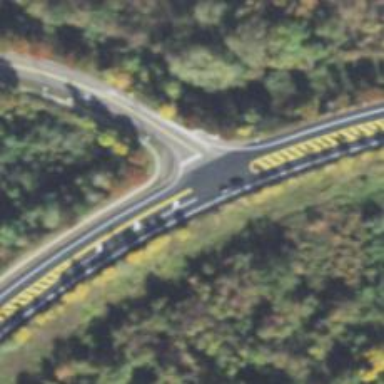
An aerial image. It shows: Primary highway.